Question:
here two textboxes are not aligned center..so i want to give margin-left to that textbox..but that textboxes are coming dynamically from javascript..
Here is my code:
'''
<table class="table" id="table1">
<thead>
<tr>
<th style="padding-left: 115px;">No of tables</th>
<th>
<div class="col-lg-1"></div>
No of person
</th>
</tr>
</thead>
<tbody>
<tr class="success">
<td style="padding-left: 145px;">
1
</td>
<td>
<div class="col-lg-4"></div>
<div class="col-lg-5">
<input type="text" class="form-control uniform-input text" required="true">
</div>
</td>
</tr>
<tr class="error">
<td style="padding-left: 145px;">
2
</td>
<td>
<div class="col-lg-4"></div>
<div class="col-lg-5">
<input type="text" class="form-control uniform-input text" required="true">
</div>
</td>
</tr>
:
<tr class="info">
<td style="padding-left: 145px;">
7
</td>
<td>
<div class="col-lg-4"></div>
<div class="col-lg-5">
<input type="text" class="form-control uniform-input text" required="true">
</div>
</td>
</tr>
</tbody>
</table>
</div>
</div>
<br />
<br />
<button class="btn btn-primary" href="#" onclick="addRow();">Add More</button>
</div>
</div>
'''
JAVAscript :: Function Addrow()::
'''
<script language="javascript" type="text/javascript">
var i=1;
function addRow()
{
var tbl = document.getElementById('table1');
var lastRow = tbl.rows.length;
var iteration = lastRow - 1;
var row = tbl.insertRow(lastRow);
var firstCell = row.insertCell(0);
var secondCell = row.insertCell(1);
var el = document.createElement('input');
var e2 = document.createElement('input');
el.type = 'text';
el.name = 'name_' + i;
el.id = 'name_' + i;
el.size = 15;
el.maxlength = 15;
firstCell.appendChild(el);
e2.type = 'text';
e2.name = 'name_' + i;
e2.id = 'name_' + i;
e2.size = 15;
e2.maxlength = 15;
secondCell.appendChild(e2);
// alert(i);
i++;
frm.h.value=i;
// alert(i);
}
</script>
'''
I already tried 'e1.style.marginLeft="88px";' and also tried to create one class , give margin-left in that class but It also not working..Please help me..
Again I want to say th problem: to give margin that textbox which create dynamically from javascript....Thanks
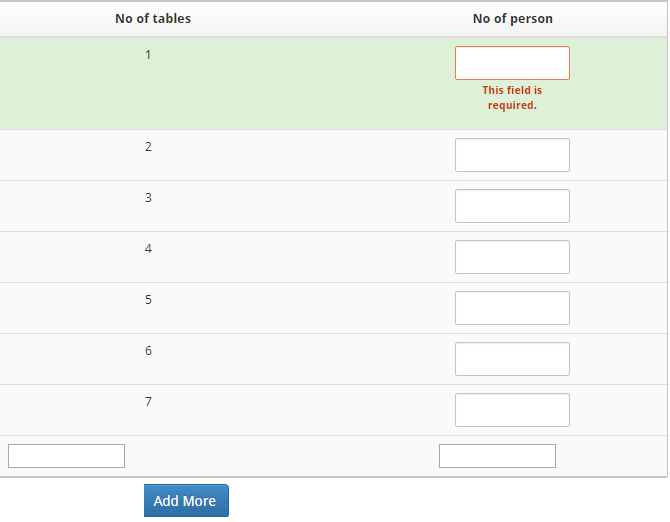
Answer: '''
var el = document.createElement('input');
var e2 = document.createElement('input');
e1.style.cssText = "margin-left:xx";
e2.style.cssText= "margin-left:xx";
'''
else
'''
var el = document.createElement('input');
var e2 = document.createElement('input');
e1.className = "dyn-tb";
e2.className = "dyn-tb";
'''
and in css
'''
.dyn-tb {
margin-left: xx;
}
'''